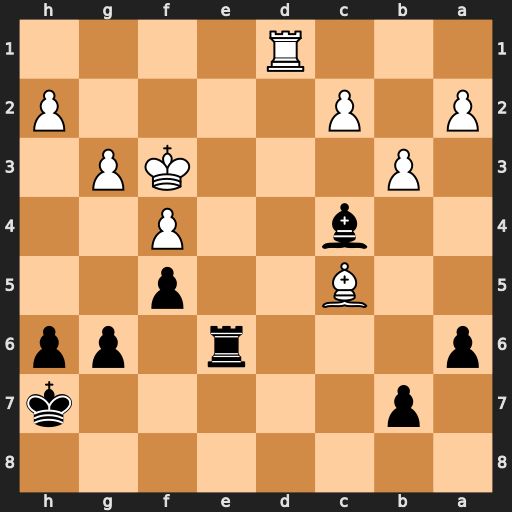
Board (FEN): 8/1p5k/p3r1pp/2B2p2/2b2P2/1P3KP1/P1P4P/3R4
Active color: b
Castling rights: -
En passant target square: -
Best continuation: Be2+ Kf2 Bxd1